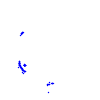
Particle: kaon